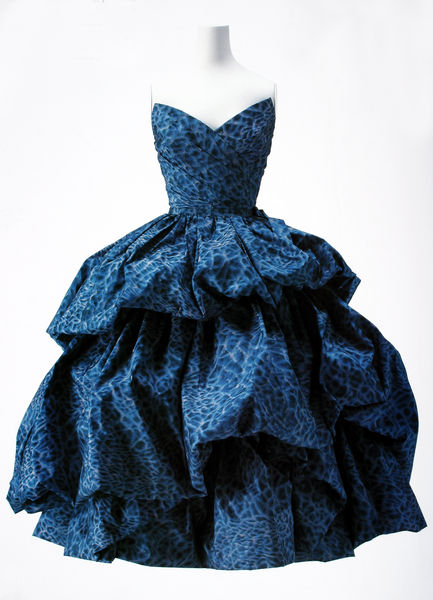
Titel: Abendkleid
Künstler: Christian Dior
Standort: Kyoto (Japan)
Institution: Kyoto Costume Institute
Schlagwörter: blau, weiß, kleid, mode, muster, rock, falten, kleidung, hals, kostüm, stoff, dekolletee, modell, mieder, rüschen, abendkleid, foto, fotografie, schulterfrei, drapiert, bekleidung, puppe, gerafft, design, bauschig, tailliert, gebauscht, schneiderpuppe, trägerlos, gerüscht, haute coture